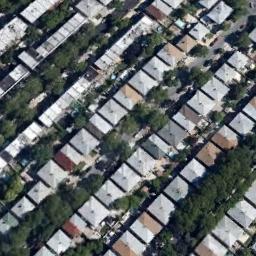
Label: residential